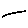
Label: line